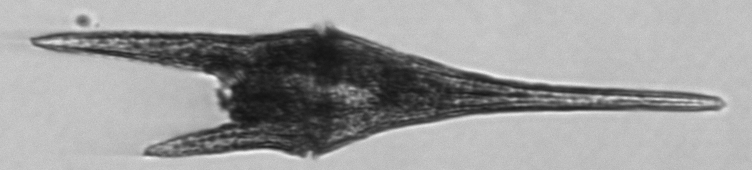
Label: Tripos_furca